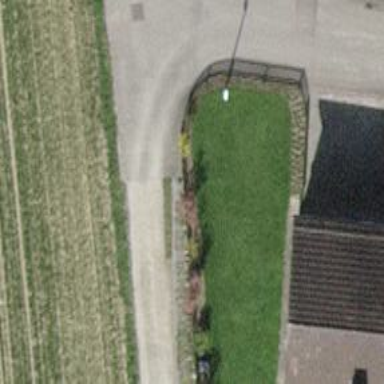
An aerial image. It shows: Hedge barrier.